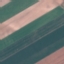
Land use / land cover: AnnualCrop